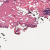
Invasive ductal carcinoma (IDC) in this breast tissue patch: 0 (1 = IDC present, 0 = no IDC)